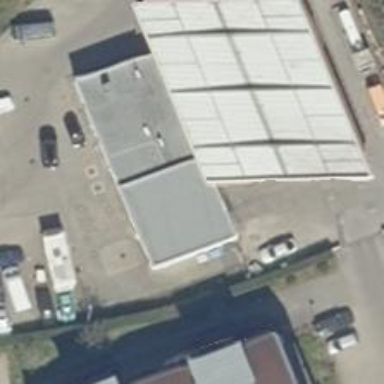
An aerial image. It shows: Car wash facility.